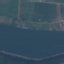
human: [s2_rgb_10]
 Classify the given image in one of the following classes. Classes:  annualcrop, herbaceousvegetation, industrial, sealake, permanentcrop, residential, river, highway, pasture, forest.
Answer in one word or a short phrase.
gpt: River